Aerial crown-view tile of a tropical tree (Barro Colorado Island, Panama), acquired 20240716:
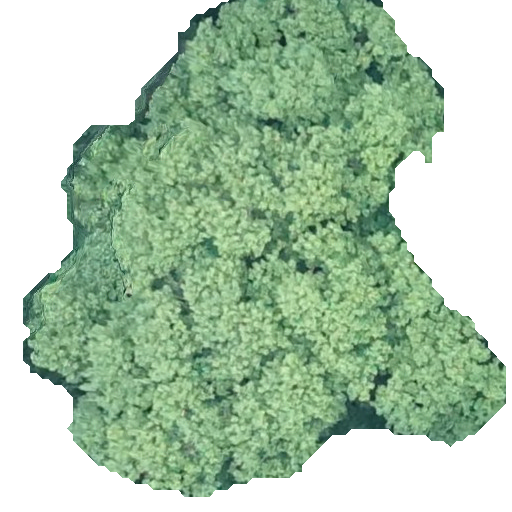
Species: Hieronyma alchorneoides
GBIF accepted scientific name: Hieronyma alchorneoides
Crown area: 253.568 m²